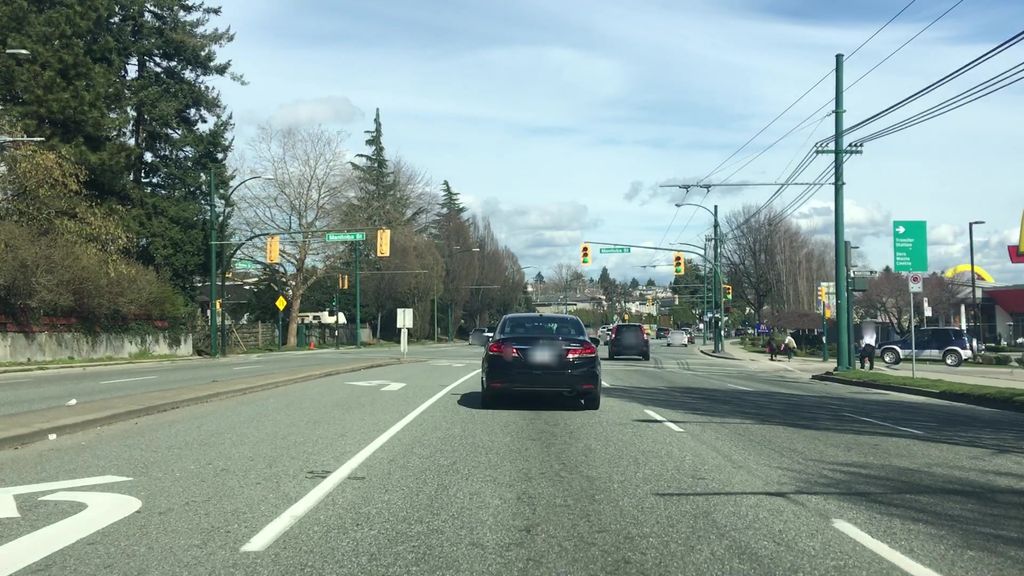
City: vancouver